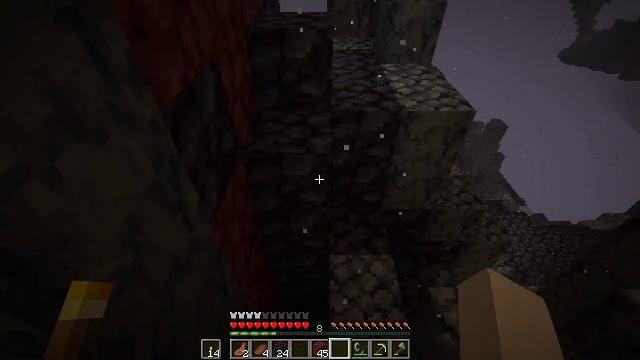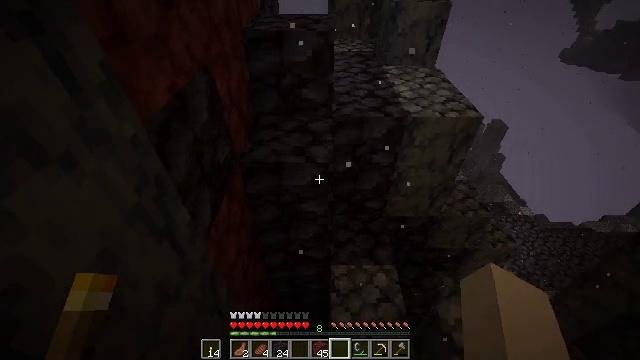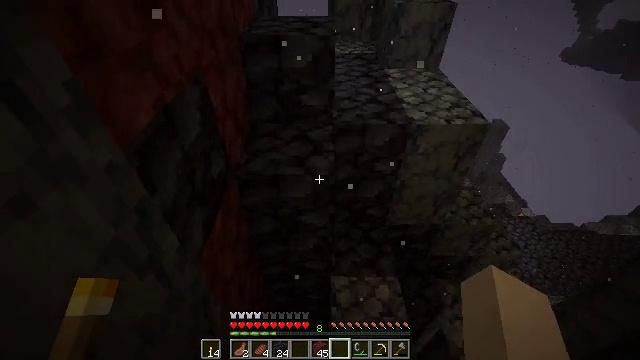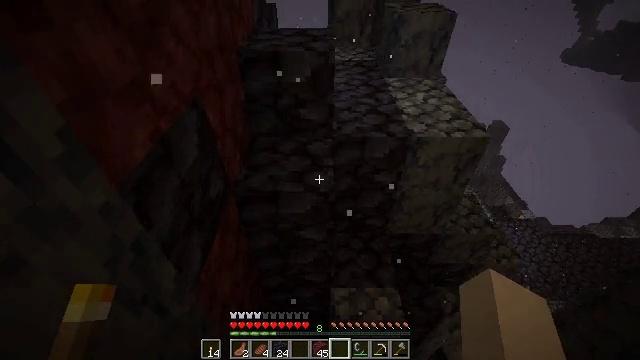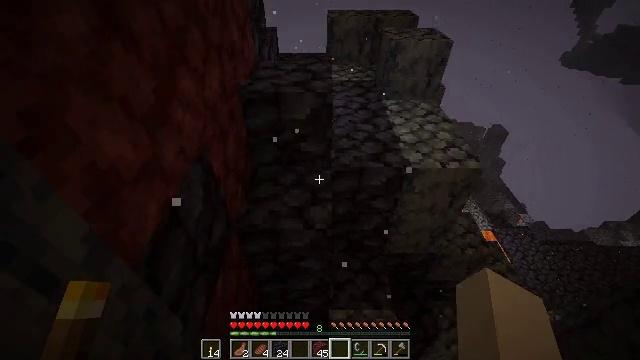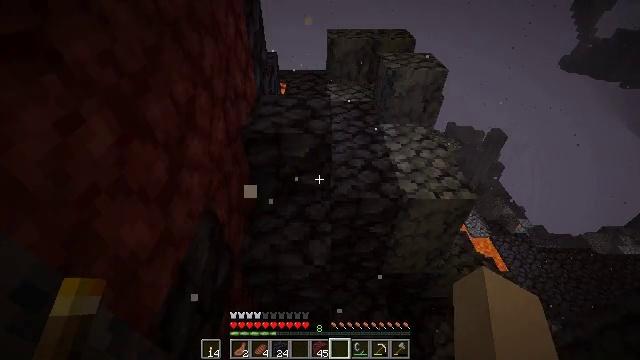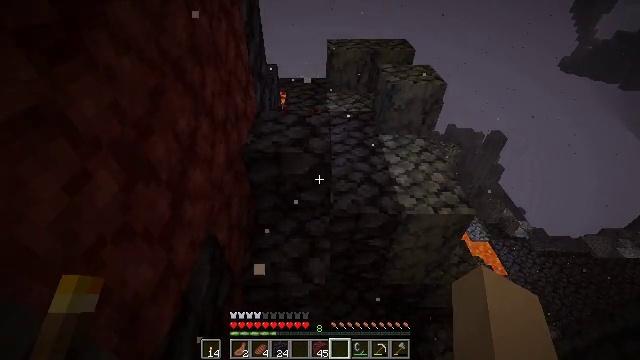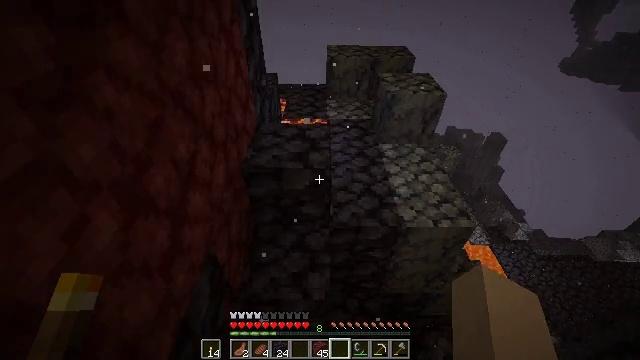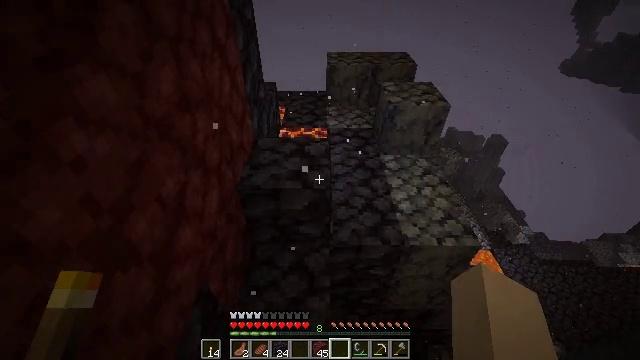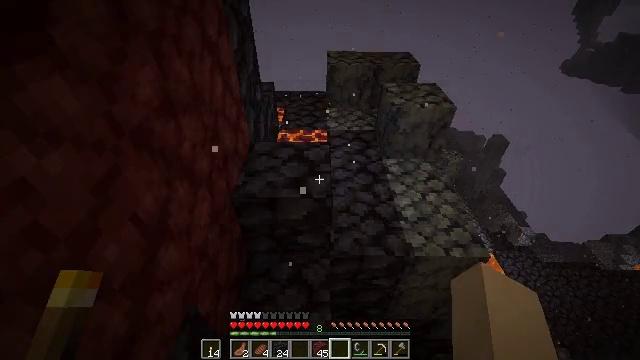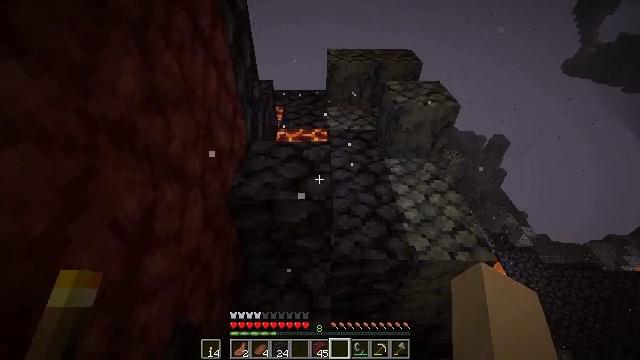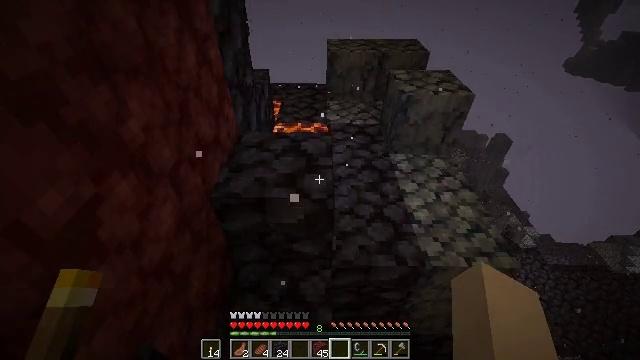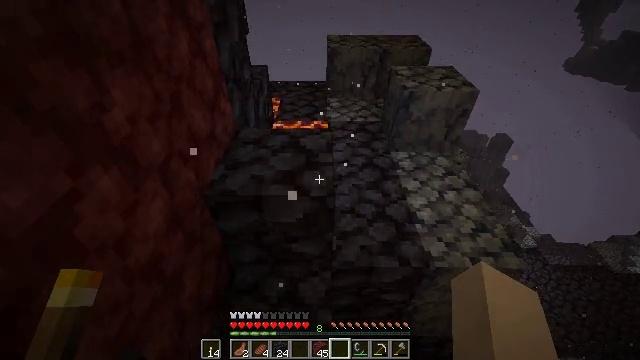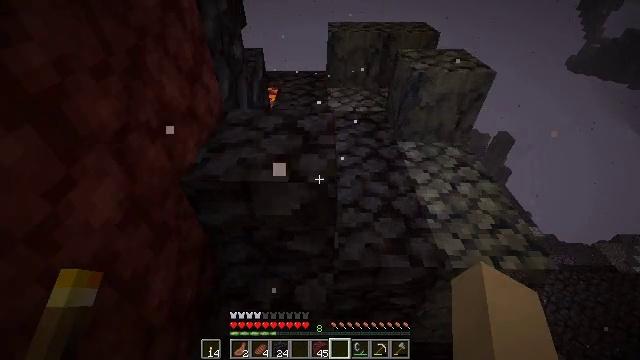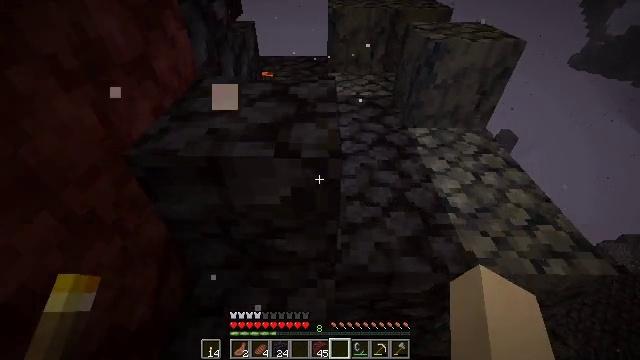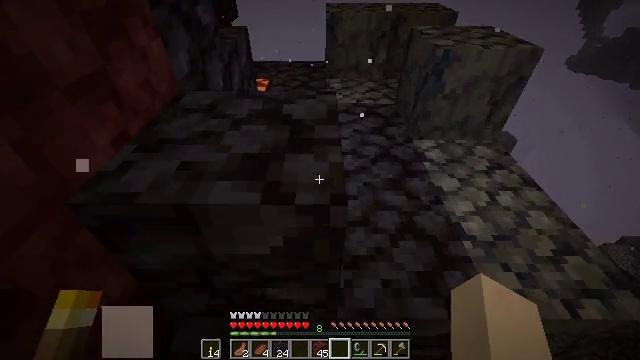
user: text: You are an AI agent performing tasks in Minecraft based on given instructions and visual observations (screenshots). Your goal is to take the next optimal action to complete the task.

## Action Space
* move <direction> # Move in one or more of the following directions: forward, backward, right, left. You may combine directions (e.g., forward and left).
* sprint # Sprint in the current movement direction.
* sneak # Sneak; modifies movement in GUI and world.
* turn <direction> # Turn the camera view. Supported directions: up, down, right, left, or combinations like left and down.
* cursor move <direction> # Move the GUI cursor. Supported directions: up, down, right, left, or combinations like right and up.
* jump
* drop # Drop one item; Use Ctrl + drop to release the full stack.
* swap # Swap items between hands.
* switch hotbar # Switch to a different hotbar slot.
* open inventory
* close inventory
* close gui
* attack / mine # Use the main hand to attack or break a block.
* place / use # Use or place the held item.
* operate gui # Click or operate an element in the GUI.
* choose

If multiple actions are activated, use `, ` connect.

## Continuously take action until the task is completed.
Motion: motion action
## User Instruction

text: Combat the magma cube.
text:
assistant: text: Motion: move forward
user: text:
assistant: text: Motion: move forward
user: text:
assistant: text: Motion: move forward, jump
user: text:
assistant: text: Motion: move forward, jump
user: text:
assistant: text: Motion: move forward, jump
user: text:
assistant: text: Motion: move forward, jump
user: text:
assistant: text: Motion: move forward
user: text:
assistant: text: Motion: move forward
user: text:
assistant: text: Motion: move forward
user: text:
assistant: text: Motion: move forward
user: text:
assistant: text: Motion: move forward
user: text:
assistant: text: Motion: move forward
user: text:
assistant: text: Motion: move forward
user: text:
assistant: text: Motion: move forward
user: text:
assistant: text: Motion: move forward
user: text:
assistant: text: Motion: move forward, turn right and up
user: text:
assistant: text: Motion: move forward, turn up
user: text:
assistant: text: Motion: move forward
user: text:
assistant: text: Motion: move forward, jump
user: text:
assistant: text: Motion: move forward, jump
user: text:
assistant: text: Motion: move forward, jump
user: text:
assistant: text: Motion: move forward, jump
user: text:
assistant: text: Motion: move forward
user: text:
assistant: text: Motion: move forward
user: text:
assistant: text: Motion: move forward
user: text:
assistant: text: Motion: move forward
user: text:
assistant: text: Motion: move forward and move right
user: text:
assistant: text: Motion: move forward and move right
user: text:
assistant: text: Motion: move forward and move right
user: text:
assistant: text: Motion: move forward